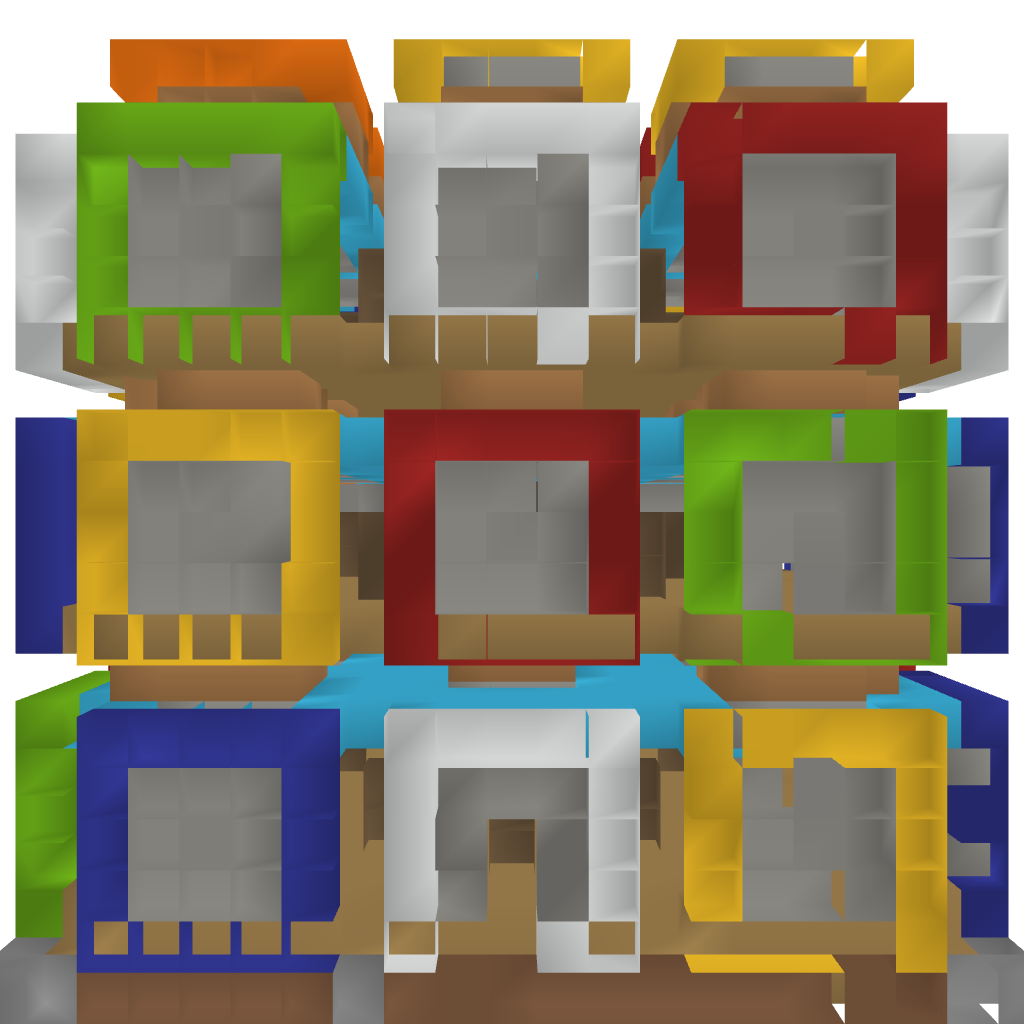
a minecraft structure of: Especial Modern Building #1 - Magic Cube